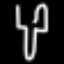
Label: fork